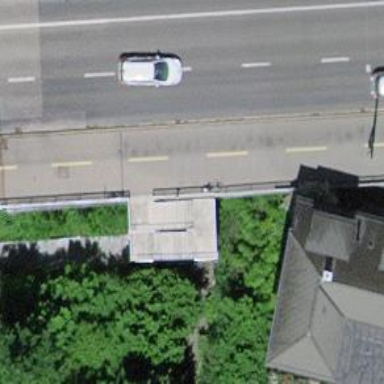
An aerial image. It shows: Asphalt sidewalk with asphalt cycleway.